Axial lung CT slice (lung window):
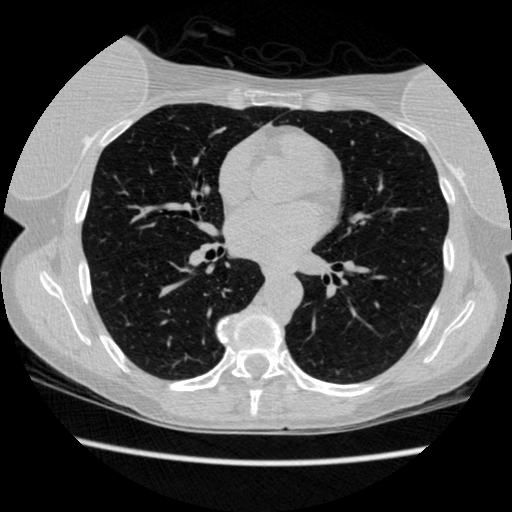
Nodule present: no